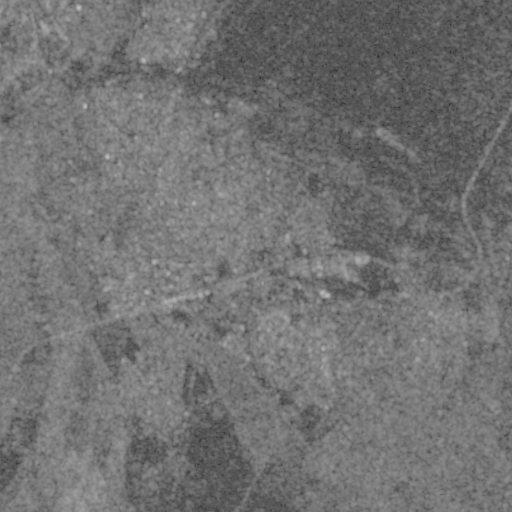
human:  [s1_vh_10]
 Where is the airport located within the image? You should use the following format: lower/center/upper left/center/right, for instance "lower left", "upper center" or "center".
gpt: The airport is located in the upper right of the image.
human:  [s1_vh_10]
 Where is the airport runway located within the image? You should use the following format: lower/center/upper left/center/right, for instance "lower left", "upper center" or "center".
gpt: The airport runway is located in the upper right of the image.
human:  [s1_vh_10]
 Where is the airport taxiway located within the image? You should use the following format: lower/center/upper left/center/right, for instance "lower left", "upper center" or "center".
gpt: The airport taxiway is located in the upper center of the image.
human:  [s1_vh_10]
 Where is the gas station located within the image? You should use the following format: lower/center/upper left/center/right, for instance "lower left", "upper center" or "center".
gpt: The gas station is located in the upper left of the image.
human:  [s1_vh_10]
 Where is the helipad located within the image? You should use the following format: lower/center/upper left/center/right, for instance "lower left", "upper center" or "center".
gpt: The helipad is located in the upper center of the image.
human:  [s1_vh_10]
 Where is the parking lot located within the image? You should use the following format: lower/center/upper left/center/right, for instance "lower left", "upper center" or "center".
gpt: The parking lot is located in the upper left of the image.
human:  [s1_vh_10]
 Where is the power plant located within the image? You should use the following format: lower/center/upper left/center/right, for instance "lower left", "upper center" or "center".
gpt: There is no power plant in the image.

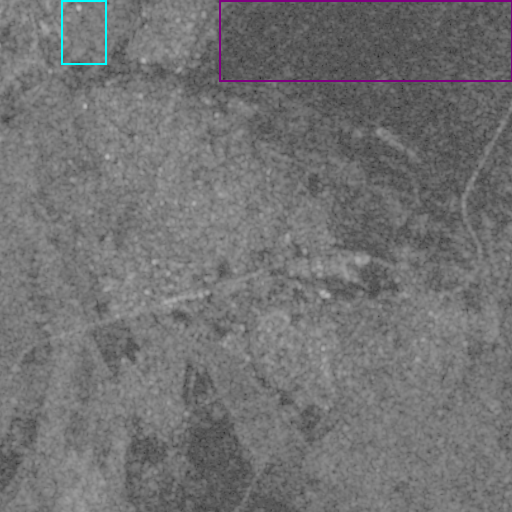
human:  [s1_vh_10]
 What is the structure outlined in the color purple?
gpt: The structure outlined in purple is an airport.
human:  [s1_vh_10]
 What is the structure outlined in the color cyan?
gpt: The structure outlined in cyan is a park.
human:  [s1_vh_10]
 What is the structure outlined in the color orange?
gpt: There is no orange outline.